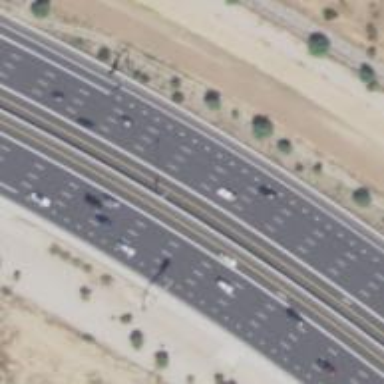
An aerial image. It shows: Motorway junction.